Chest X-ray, AP view. Patient: 65 years old, sex M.
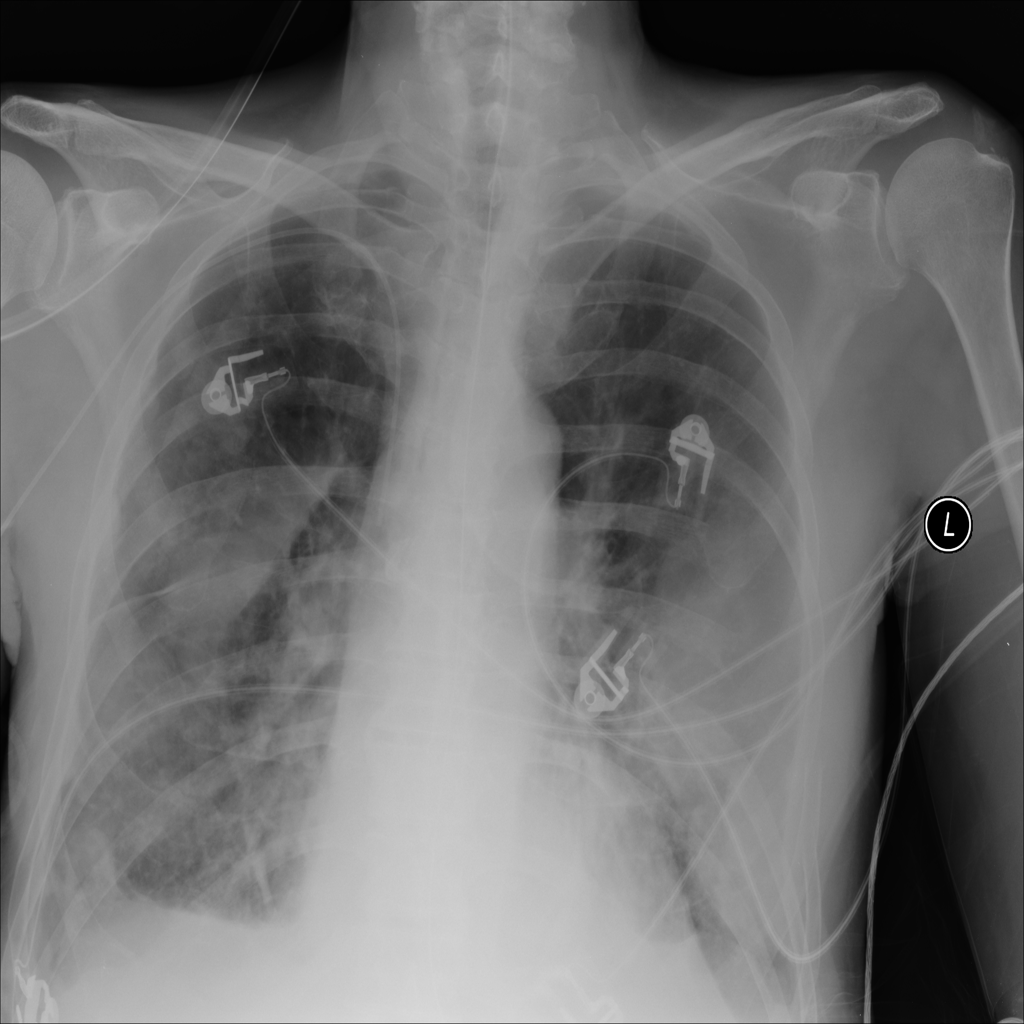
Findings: Atelectasis, Effusion, Infiltration, Mass, Nodule